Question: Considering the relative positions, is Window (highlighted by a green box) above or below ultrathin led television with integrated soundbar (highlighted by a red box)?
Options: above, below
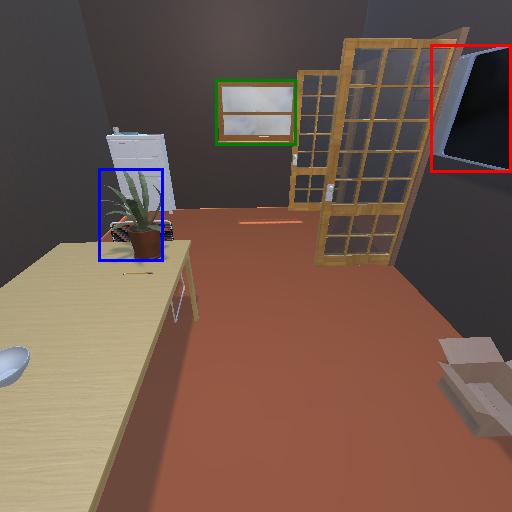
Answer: above